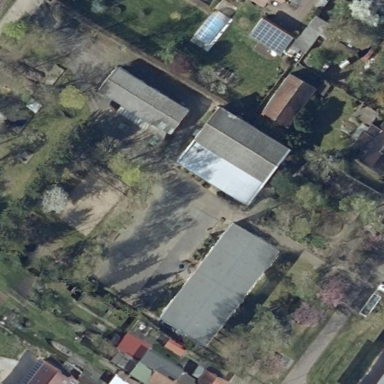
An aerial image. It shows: School.